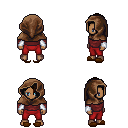
a pixel art fantasy rpg character, male body template, human, dark skin, maroon long-sleeve shirt, red pants, brown bangs hairstyle, cloth hood, white cloth bracers, brown slippers, four views (front, back, left, right), 2x2 character sprite sheet, small pixel art, hard edges, no anti-aliasing